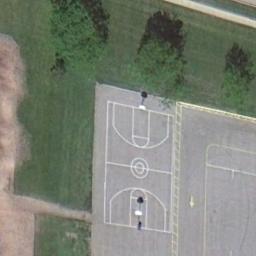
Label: basketball_court